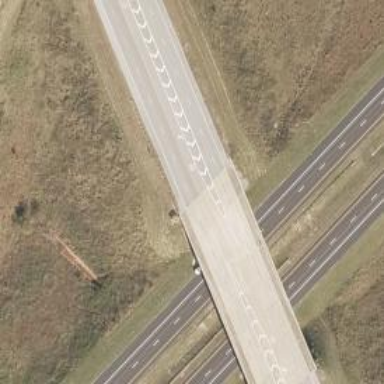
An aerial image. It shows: Tertiary road passing over bridge.